Question: I am new to Ruby on Rails and am trying to make my first application. I am having issues though anytime I run any 'rails generate' command. I get the following error
'''
MyUsers-MacBook-Pro:MyApp MyUser$ rails generate devise:install
Warning: Running 'gem pristine --all' to regenerate your installed gemspecs (and deleting then reinstalling your bundle if you use bundle --path) will improve the startup performance of Spring.
/Users/MyUser/.gem/ruby/2.0.0/gems/activerecord-4.1.2.rc1/lib/active_record/dynamic_matchers.rb:26:in 'method_missing': undefined method 'devise' for User (call 'User.connection' to establish a connection):Class (NoMethodError)
from /Users/MyUser/.Trash/MyApp/app/models/user.rb:4:in '<class:User>'
from /Users/MyUser/.Trash/MyApp/app/models/user.rb:1:in '<top (required)>'
from /Users/MyUser/.gem/ruby/2.0.0/gems/activesupport-4.1.2.rc1/lib/active_support/dependencies.rb:443:in 'load'
from /Users/MyUser/.gem/ruby/2.0.0/gems/activesupport-4.1.2.rc1/lib/active_support/dependencies.rb:443:in 'block in load_file'
from /Users/MyUser/.gem/ruby/2.0.0/gems/activesupport-4.1.2.rc1/lib/active_support/dependencies.rb:633:in 'new_constants_in'
from /Users/MyUser/.gem/ruby/2.0.0/gems/activesupport-4.1.2.rc1/lib/active_support/dependencies.rb:442:in 'load_file'
from /Users/MyUser/.gem/ruby/2.0.0/gems/activesupport-4.1.2.rc1/lib/active_support/dependencies.rb:342:in 'require_or_load'
from /Users/MyUser/.gem/ruby/2.0.0/gems/activesupport-4.1.2.rc1/lib/active_support/dependencies.rb:480:in 'load_missing_constant'
from /Users/MyUser/.gem/ruby/2.0.0/gems/activesupport-4.1.2.rc1/lib/active_support/dependencies.rb:180:in 'const_missing'
from /Users/MyUser/.gem/ruby/2.0.0/gems/activesupport-4.1.2.rc1/lib/active_support/inflector/methods.rb:238:in 'const_get'
from /Users/MyUser/.gem/ruby/2.0.0/gems/activesupport-4.1.2.rc1/lib/active_support/inflector/methods.rb:238:in 'block in constantize'
from /Users/MyUser/.gem/ruby/2.0.0/gems/activesupport-4.1.2.rc1/lib/active_support/inflector/methods.rb:236:in 'each'
from /Users/MyUser/.gem/ruby/2.0.0/gems/activesupport-4.1.2.rc1/lib/active_support/inflector/methods.rb:236:in 'inject'
from /Users/MyUser/.gem/ruby/2.0.0/gems/activesupport-4.1.2.rc1/lib/active_support/inflector/methods.rb:236:in 'constantize'
from /Users/MyUser/.gem/ruby/2.0.0/gems/activesupport-4.1.2.rc1/lib/active_support/dependencies.rb:552:in 'get'
from /Users/MyUser/.gem/ruby/2.0.0/gems/activesupport-4.1.2.rc1/lib/active_support/dependencies.rb:583:in 'constantize'
from /Library/Ruby/Gems/2.0.0/gems/devise-3.2.4/lib/devise.rb:297:in 'get'
from /Library/Ruby/Gems/2.0.0/gems/devise-3.2.4/lib/devise/mapping.rb:77:in 'to'
from /Library/Ruby/Gems/2.0.0/gems/devise-3.2.4/lib/devise/mapping.rb:72:in 'modules'
from /Library/Ruby/Gems/2.0.0/gems/devise-3.2.4/lib/devise/mapping.rb:89:in 'routes'
from /Library/Ruby/Gems/2.0.0/gems/devise-3.2.4/lib/devise/mapping.rb:156:in 'default_used_route'
from /Library/Ruby/Gems/2.0.0/gems/devise-3.2.4/lib/devise/mapping.rb:66:in 'initialize'
from /Library/Ruby/Gems/2.0.0/gems/devise-3.2.4/lib/devise.rb:331:in 'new'
from /Library/Ruby/Gems/2.0.0/gems/devise-3.2.4/lib/devise.rb:331:in 'add_mapping'
from /Library/Ruby/Gems/2.0.0/gems/devise-3.2.4/lib/devise/rails/routes.rb:221:in 'block in devise_for'
from /Library/Ruby/Gems/2.0.0/gems/devise-3.2.4/lib/devise/rails/routes.rb:220:in 'each'
from /Library/Ruby/Gems/2.0.0/gems/devise-3.2.4/lib/devise/rails/routes.rb:220:in 'devise_for'
from /Users/MyUser/.Trash/MyApp/config/routes.rb:2:in 'block in <top (required)>'
from /Users/MyUser/.gem/ruby/2.0.0/gems/actionpack-4.1.2.rc1/lib/action_dispatch/routing/route_set.rb:337:in 'instance_exec'
from /Users/MyUser/.gem/ruby/2.0.0/gems/actionpack-4.1.2.rc1/lib/action_dispatch/routing/route_set.rb:337:in 'eval_block'
from /Users/MyUser/.gem/ruby/2.0.0/gems/actionpack-4.1.2.rc1/lib/action_dispatch/routing/route_set.rb:315:in 'draw'
from /Users/MyUser/.Trash/MyApp/config/routes.rb:1:in '<top (required)>'
from /Users/MyUser/.gem/ruby/2.0.0/gems/activesupport-4.1.2.rc1/lib/active_support/dependencies.rb:241:in 'load'
from /Users/MyUser/.gem/ruby/2.0.0/gems/activesupport-4.1.2.rc1/lib/active_support/dependencies.rb:241:in 'block in load'
from /Users/MyUser/.gem/ruby/2.0.0/gems/activesupport-4.1.2.rc1/lib/active_support/dependencies.rb:232:in 'load_dependency'
from /Users/MyUser/.gem/ruby/2.0.0/gems/activesupport-4.1.2.rc1/lib/active_support/dependencies.rb:241:in 'load'
from /Users/MyUser/.gem/ruby/2.0.0/gems/railties-4.1.2.rc1/lib/rails/application/routes_reloader.rb:40:in 'block in load_paths'
from /Users/MyUser/.gem/ruby/2.0.0/gems/railties-4.1.2.rc1/lib/rails/application/routes_reloader.rb:40:in 'each'
from /Users/MyUser/.gem/ruby/2.0.0/gems/railties-4.1.2.rc1/lib/rails/application/routes_reloader.rb:40:in 'load_paths'
from /Users/MyUser/.gem/ruby/2.0.0/gems/railties-4.1.2.rc1/lib/rails/application/routes_reloader.rb:16:in 'reload!'
from /Users/MyUser/.gem/ruby/2.0.0/gems/railties-4.1.2.rc1/lib/rails/application/routes_reloader.rb:26:in 'block in updater'
from /Users/MyUser/.gem/ruby/2.0.0/gems/activesupport-4.1.2.rc1/lib/active_support/file_update_checker.rb:75:in 'call'
from /Users/MyUser/.gem/ruby/2.0.0/gems/activesupport-4.1.2.rc1/lib/active_support/file_update_checker.rb:75:in 'execute'
from /Users/MyUser/.gem/ruby/2.0.0/gems/railties-4.1.2.rc1/lib/rails/application/routes_reloader.rb:27:in 'updater'
from /Users/MyUser/.gem/ruby/2.0.0/gems/railties-4.1.2.rc1/lib/rails/application/routes_reloader.rb:7:in 'execute_if_updated'
from /Users/MyUser/.gem/ruby/2.0.0/gems/railties-4.1.2.rc1/lib/rails/application/finisher.rb:71:in 'block in <module:Finisher>'
from /Users/MyUser/.gem/ruby/2.0.0/gems/railties-4.1.2.rc1/lib/rails/initializable.rb:30:in 'instance_exec'
from /Users/MyUser/.gem/ruby/2.0.0/gems/railties-4.1.2.rc1/lib/rails/initializable.rb:30:in 'run'
from /Users/MyUser/.gem/ruby/2.0.0/gems/railties-4.1.2.rc1/lib/rails/initializable.rb:55:in 'block in run_initializers'
from /System/Library/Frameworks/Ruby.framework/Versions/2.0/usr/lib/ruby/2.0.0/tsort.rb:150:in 'block in tsort_each'
from /System/Library/Frameworks/Ruby.framework/Versions/2.0/usr/lib/ruby/2.0.0/tsort.rb:183:in 'block (2 levels) in each_strongly_connected_component'
from /System/Library/Frameworks/Ruby.framework/Versions/2.0/usr/lib/ruby/2.0.0/tsort.rb:219:in 'each_strongly_connected_component_from'
from /System/Library/Frameworks/Ruby.framework/Versions/2.0/usr/lib/ruby/2.0.0/tsort.rb:182:in 'block in each_strongly_connected_component'
from /System/Library/Frameworks/Ruby.framework/Versions/2.0/usr/lib/ruby/2.0.0/tsort.rb:180:in 'each'
from /System/Library/Frameworks/Ruby.framework/Versions/2.0/usr/lib/ruby/2.0.0/tsort.rb:180:in 'each_strongly_connected_component'
from /System/Library/Frameworks/Ruby.framework/Versions/2.0/usr/lib/ruby/2.0.0/tsort.rb:148:in 'tsort_each'
from /Users/MyUser/.gem/ruby/2.0.0/gems/railties-4.1.2.rc1/lib/rails/initializable.rb:54:in 'run_initializers'
from /Users/MyUser/.gem/ruby/2.0.0/gems/railties-4.1.2.rc1/lib/rails/application.rb:300:in 'initialize!'
from /Users/MyUser/.Trash/MyApp/config/environment.rb:5:in '<top (required)>'
from /Users/MyUser/.gem/ruby/2.0.0/gems/activesupport-4.1.2.rc1/lib/active_support/dependencies.rb:247:in 'require'
from /Users/MyUser/.gem/ruby/2.0.0/gems/activesupport-4.1.2.rc1/lib/active_support/dependencies.rb:247:in 'block in require'
from /Users/MyUser/.gem/ruby/2.0.0/gems/activesupport-4.1.2.rc1/lib/active_support/dependencies.rb:232:in 'load_dependency'
from /Users/MyUser/.gem/ruby/2.0.0/gems/activesupport-4.1.2.rc1/lib/active_support/dependencies.rb:247:in 'require'
from /Library/Ruby/Gems/2.0.0/gems/spring-1.1.3/lib/spring/application.rb:92:in 'preload'
from /Library/Ruby/Gems/2.0.0/gems/spring-1.1.3/lib/spring/application.rb:140:in 'serve'
from /Library/Ruby/Gems/2.0.0/gems/spring-1.1.3/lib/spring/application.rb:128:in 'block in run'
from /Library/Ruby/Gems/2.0.0/gems/spring-1.1.3/lib/spring/application.rb:122:in 'loop'
from /Library/Ruby/Gems/2.0.0/gems/spring-1.1.3/lib/spring/application.rb:122:in 'run'
from /Library/Ruby/Gems/2.0.0/gems/spring-1.1.3/lib/spring/application/boot.rb:18:in '<top (required)>'
from /Library/Ruby/Site/2.0.0/rubygems/core_ext/kernel_require.rb:55:in 'require'
from /Library/Ruby/Site/2.0.0/rubygems/core_ext/kernel_require.rb:55:in 'require'
from -e:1:in '<main>'
'''
Even if I don't add the 'gem 'devise'' into my Gemfile I still get that error. I even created a new application and get that error.
I have even tried the answers at <URL>
Any idea how I can get rid of this error?
I currently do not have any models

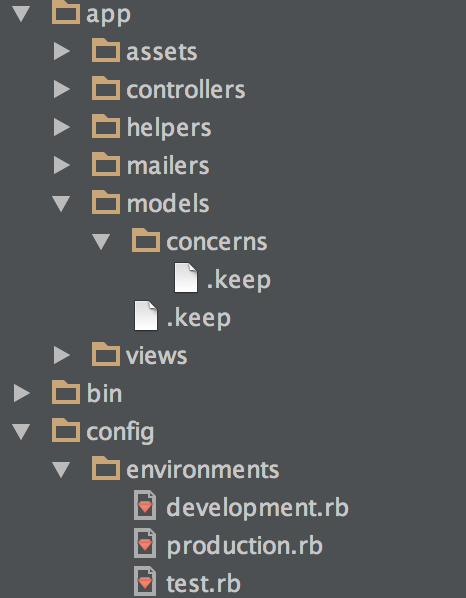
Answer: This happens because you missed the command:
'''
rails generate devise:install
'''
You need just comment all devise lines temporally (in routes.rb / user.rb) to not get raise.
And run command again.